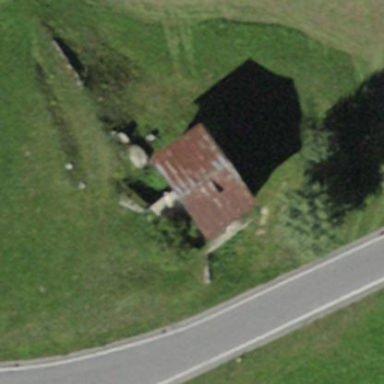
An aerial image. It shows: Shed building.